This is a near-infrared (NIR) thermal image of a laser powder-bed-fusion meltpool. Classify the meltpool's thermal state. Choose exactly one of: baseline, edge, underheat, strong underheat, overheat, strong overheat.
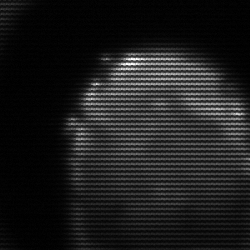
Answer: edge